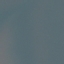
Label: SeaLake